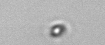
Label: nanoplankton_mix